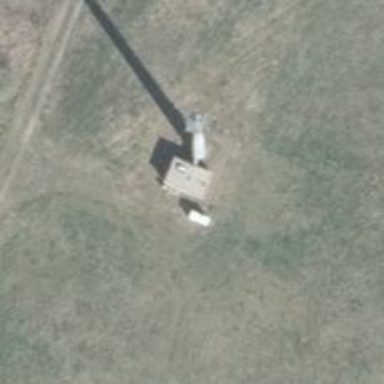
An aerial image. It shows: Communication tower.